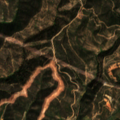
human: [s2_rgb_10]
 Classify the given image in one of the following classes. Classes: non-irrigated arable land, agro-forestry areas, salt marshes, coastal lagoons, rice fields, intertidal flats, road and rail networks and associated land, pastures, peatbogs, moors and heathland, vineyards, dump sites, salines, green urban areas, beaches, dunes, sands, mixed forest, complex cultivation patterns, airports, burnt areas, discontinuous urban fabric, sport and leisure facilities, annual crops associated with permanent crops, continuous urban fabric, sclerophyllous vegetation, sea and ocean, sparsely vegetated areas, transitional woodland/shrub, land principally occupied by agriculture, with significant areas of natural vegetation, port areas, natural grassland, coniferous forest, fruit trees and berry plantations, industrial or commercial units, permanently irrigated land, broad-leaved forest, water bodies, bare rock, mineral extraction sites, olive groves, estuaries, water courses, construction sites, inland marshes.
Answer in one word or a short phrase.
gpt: sclerophyllous vegetation, transitional woodland/shrub